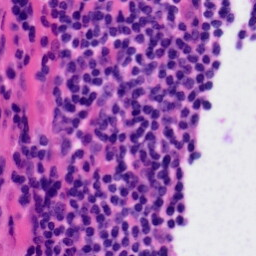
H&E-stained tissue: Tonsil